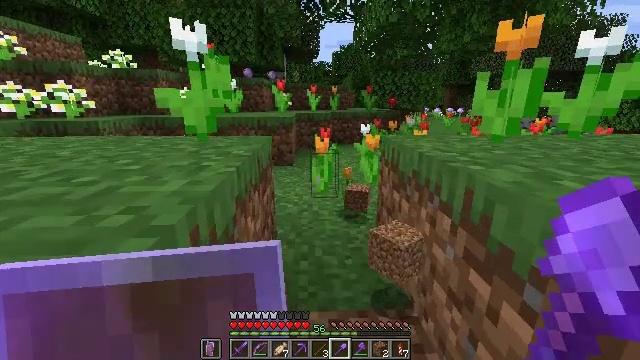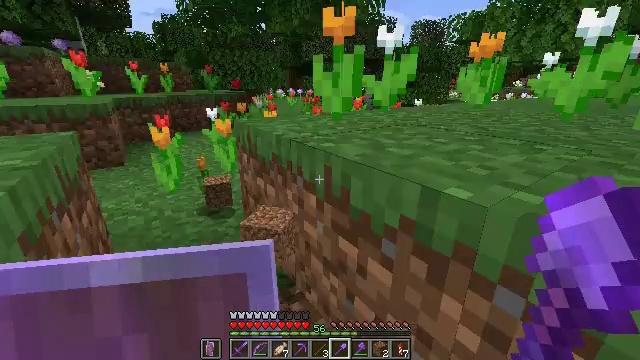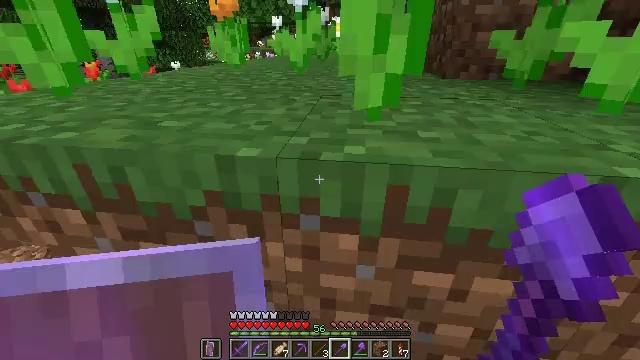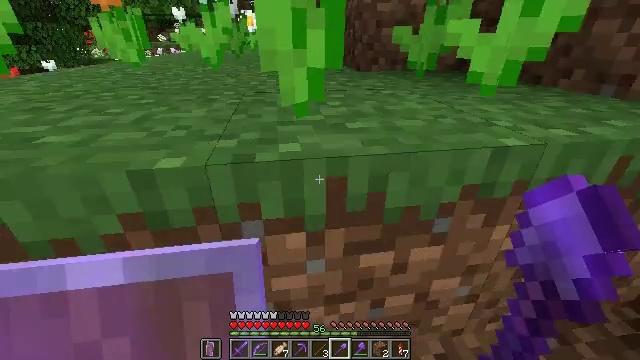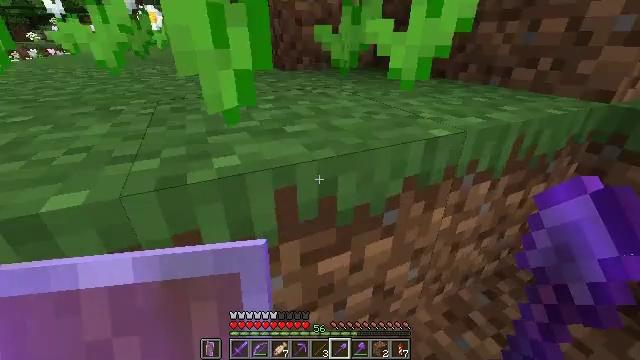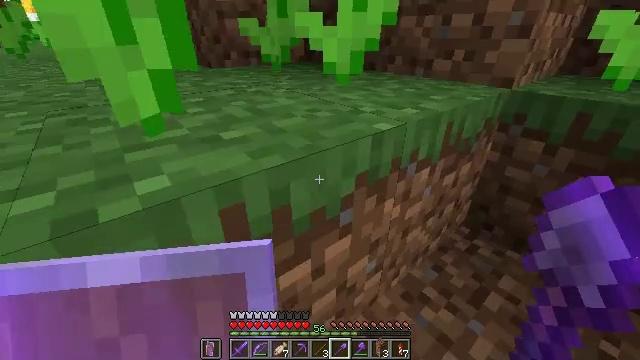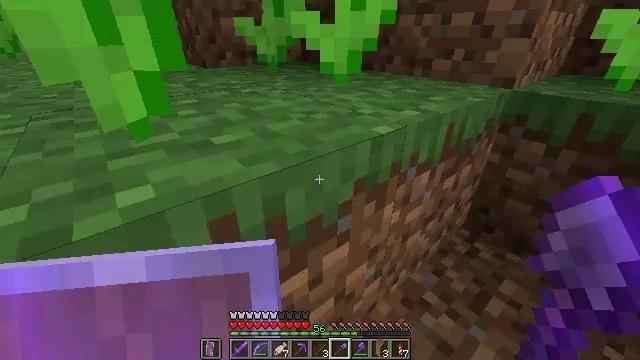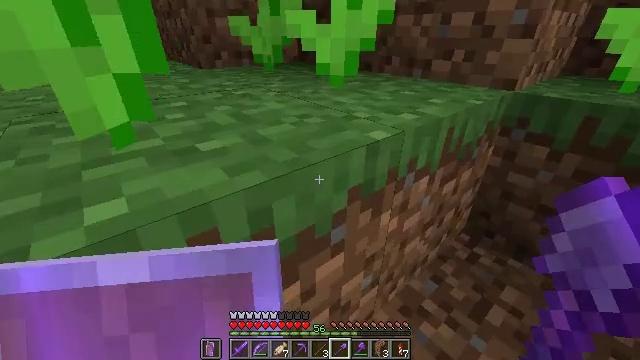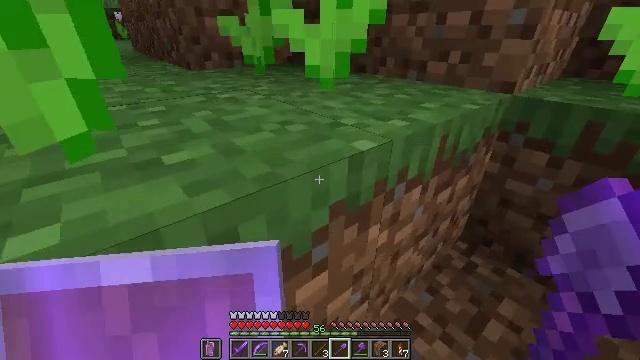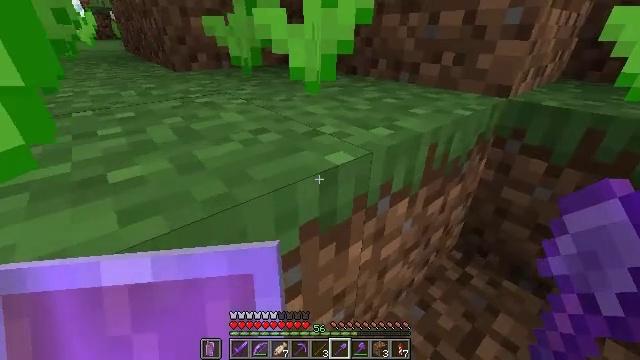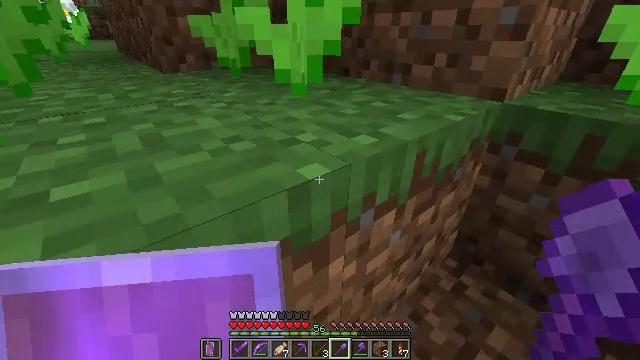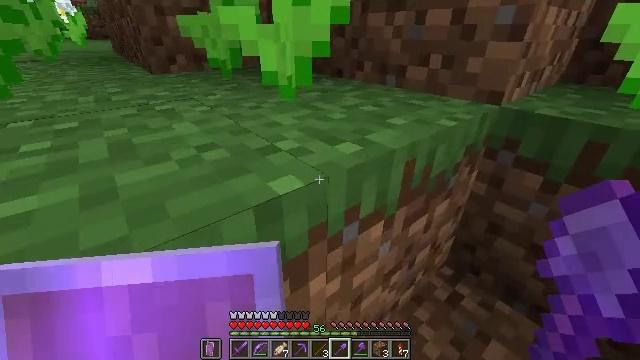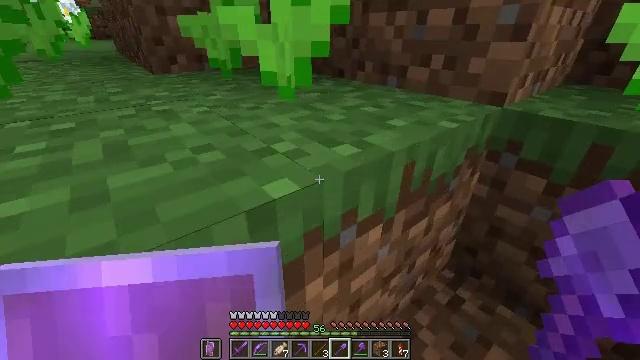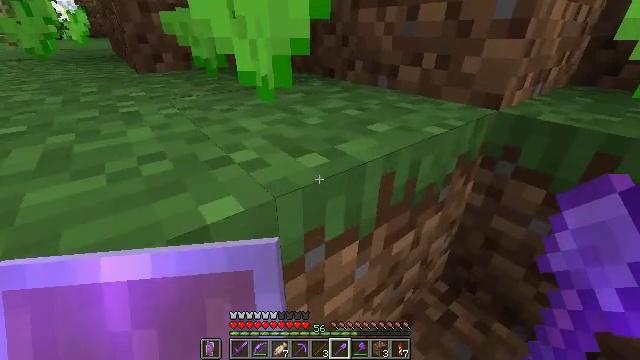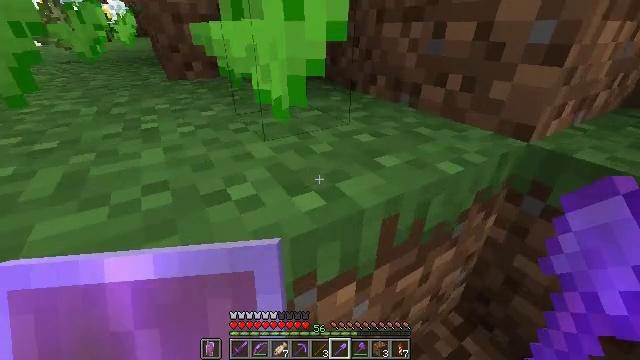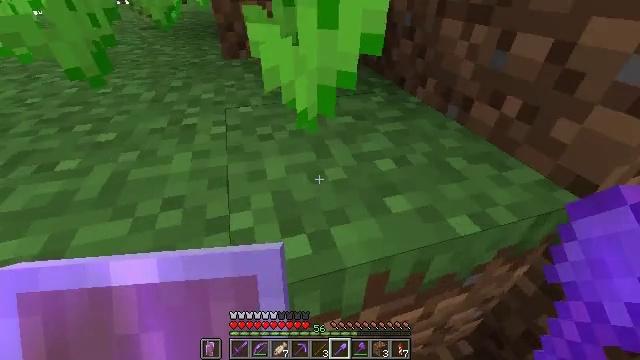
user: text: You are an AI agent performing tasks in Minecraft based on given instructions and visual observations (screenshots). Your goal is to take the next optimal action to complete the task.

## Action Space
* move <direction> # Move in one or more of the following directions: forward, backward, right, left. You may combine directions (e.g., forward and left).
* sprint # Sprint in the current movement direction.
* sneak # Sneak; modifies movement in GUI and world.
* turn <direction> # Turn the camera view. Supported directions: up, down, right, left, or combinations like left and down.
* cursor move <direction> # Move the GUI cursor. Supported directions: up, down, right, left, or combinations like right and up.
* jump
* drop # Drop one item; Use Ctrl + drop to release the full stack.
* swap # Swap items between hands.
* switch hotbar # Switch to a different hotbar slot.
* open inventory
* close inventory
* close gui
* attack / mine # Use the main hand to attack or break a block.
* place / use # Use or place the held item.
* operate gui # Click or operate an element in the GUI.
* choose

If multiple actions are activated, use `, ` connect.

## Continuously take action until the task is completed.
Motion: motion action
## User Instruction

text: Break the orange tulip to gather it.
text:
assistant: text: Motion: move forward, sneak, turn right and down
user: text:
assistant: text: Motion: move forward, sneak, turn right and down
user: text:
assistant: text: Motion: move forward, sneak, turn right
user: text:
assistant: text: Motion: move forward, sneak, turn right
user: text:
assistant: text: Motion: move forward, sneak, turn right and down
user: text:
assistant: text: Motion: move forward and move right, sneak
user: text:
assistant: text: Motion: move forward and move right, sneak
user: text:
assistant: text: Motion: move forward and move right, sneak
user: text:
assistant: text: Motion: move forward and move right, sneak
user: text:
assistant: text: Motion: move forward and move right, sneak
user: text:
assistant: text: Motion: move forward and move right, sneak
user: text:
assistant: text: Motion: move forward and move right, sneak
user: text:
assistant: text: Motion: move forward and move right
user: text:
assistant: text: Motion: move forward and move right, turn left
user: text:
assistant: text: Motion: move forward and move right, turn left and down
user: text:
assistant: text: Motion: move forward and move right, turn left and down
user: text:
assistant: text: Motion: move right, turn left and down
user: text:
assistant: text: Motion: turn left and down
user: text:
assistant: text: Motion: turn left and down
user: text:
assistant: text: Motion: turn left and down
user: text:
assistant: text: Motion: turn left and down
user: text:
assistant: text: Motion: turn left
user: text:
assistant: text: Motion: no_op
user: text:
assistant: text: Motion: no_op
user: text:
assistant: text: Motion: turn left and up
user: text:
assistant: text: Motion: turn left and up
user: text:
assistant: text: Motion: turn left and up
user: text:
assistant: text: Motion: turn left and up
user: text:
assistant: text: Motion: turn left and up
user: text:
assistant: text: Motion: turn left and up